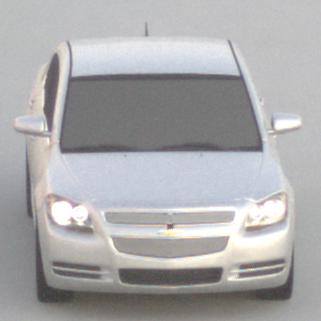
Make: Chevrolet
Model: Malibu 2.4
Detailed model: Malibu
Model produced from: 2012/07
Model produced until: 2014/08
Doors: 4
Color: white
Road condition: dry road
Daytime: sunrise or sunset
Contrast: low contrast